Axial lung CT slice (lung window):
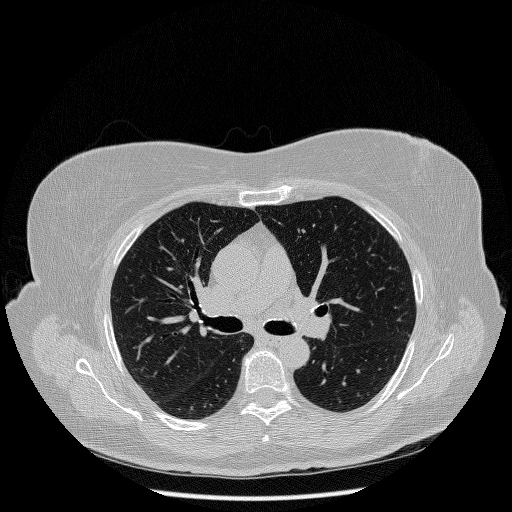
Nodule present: no